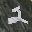
Label: 2